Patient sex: F
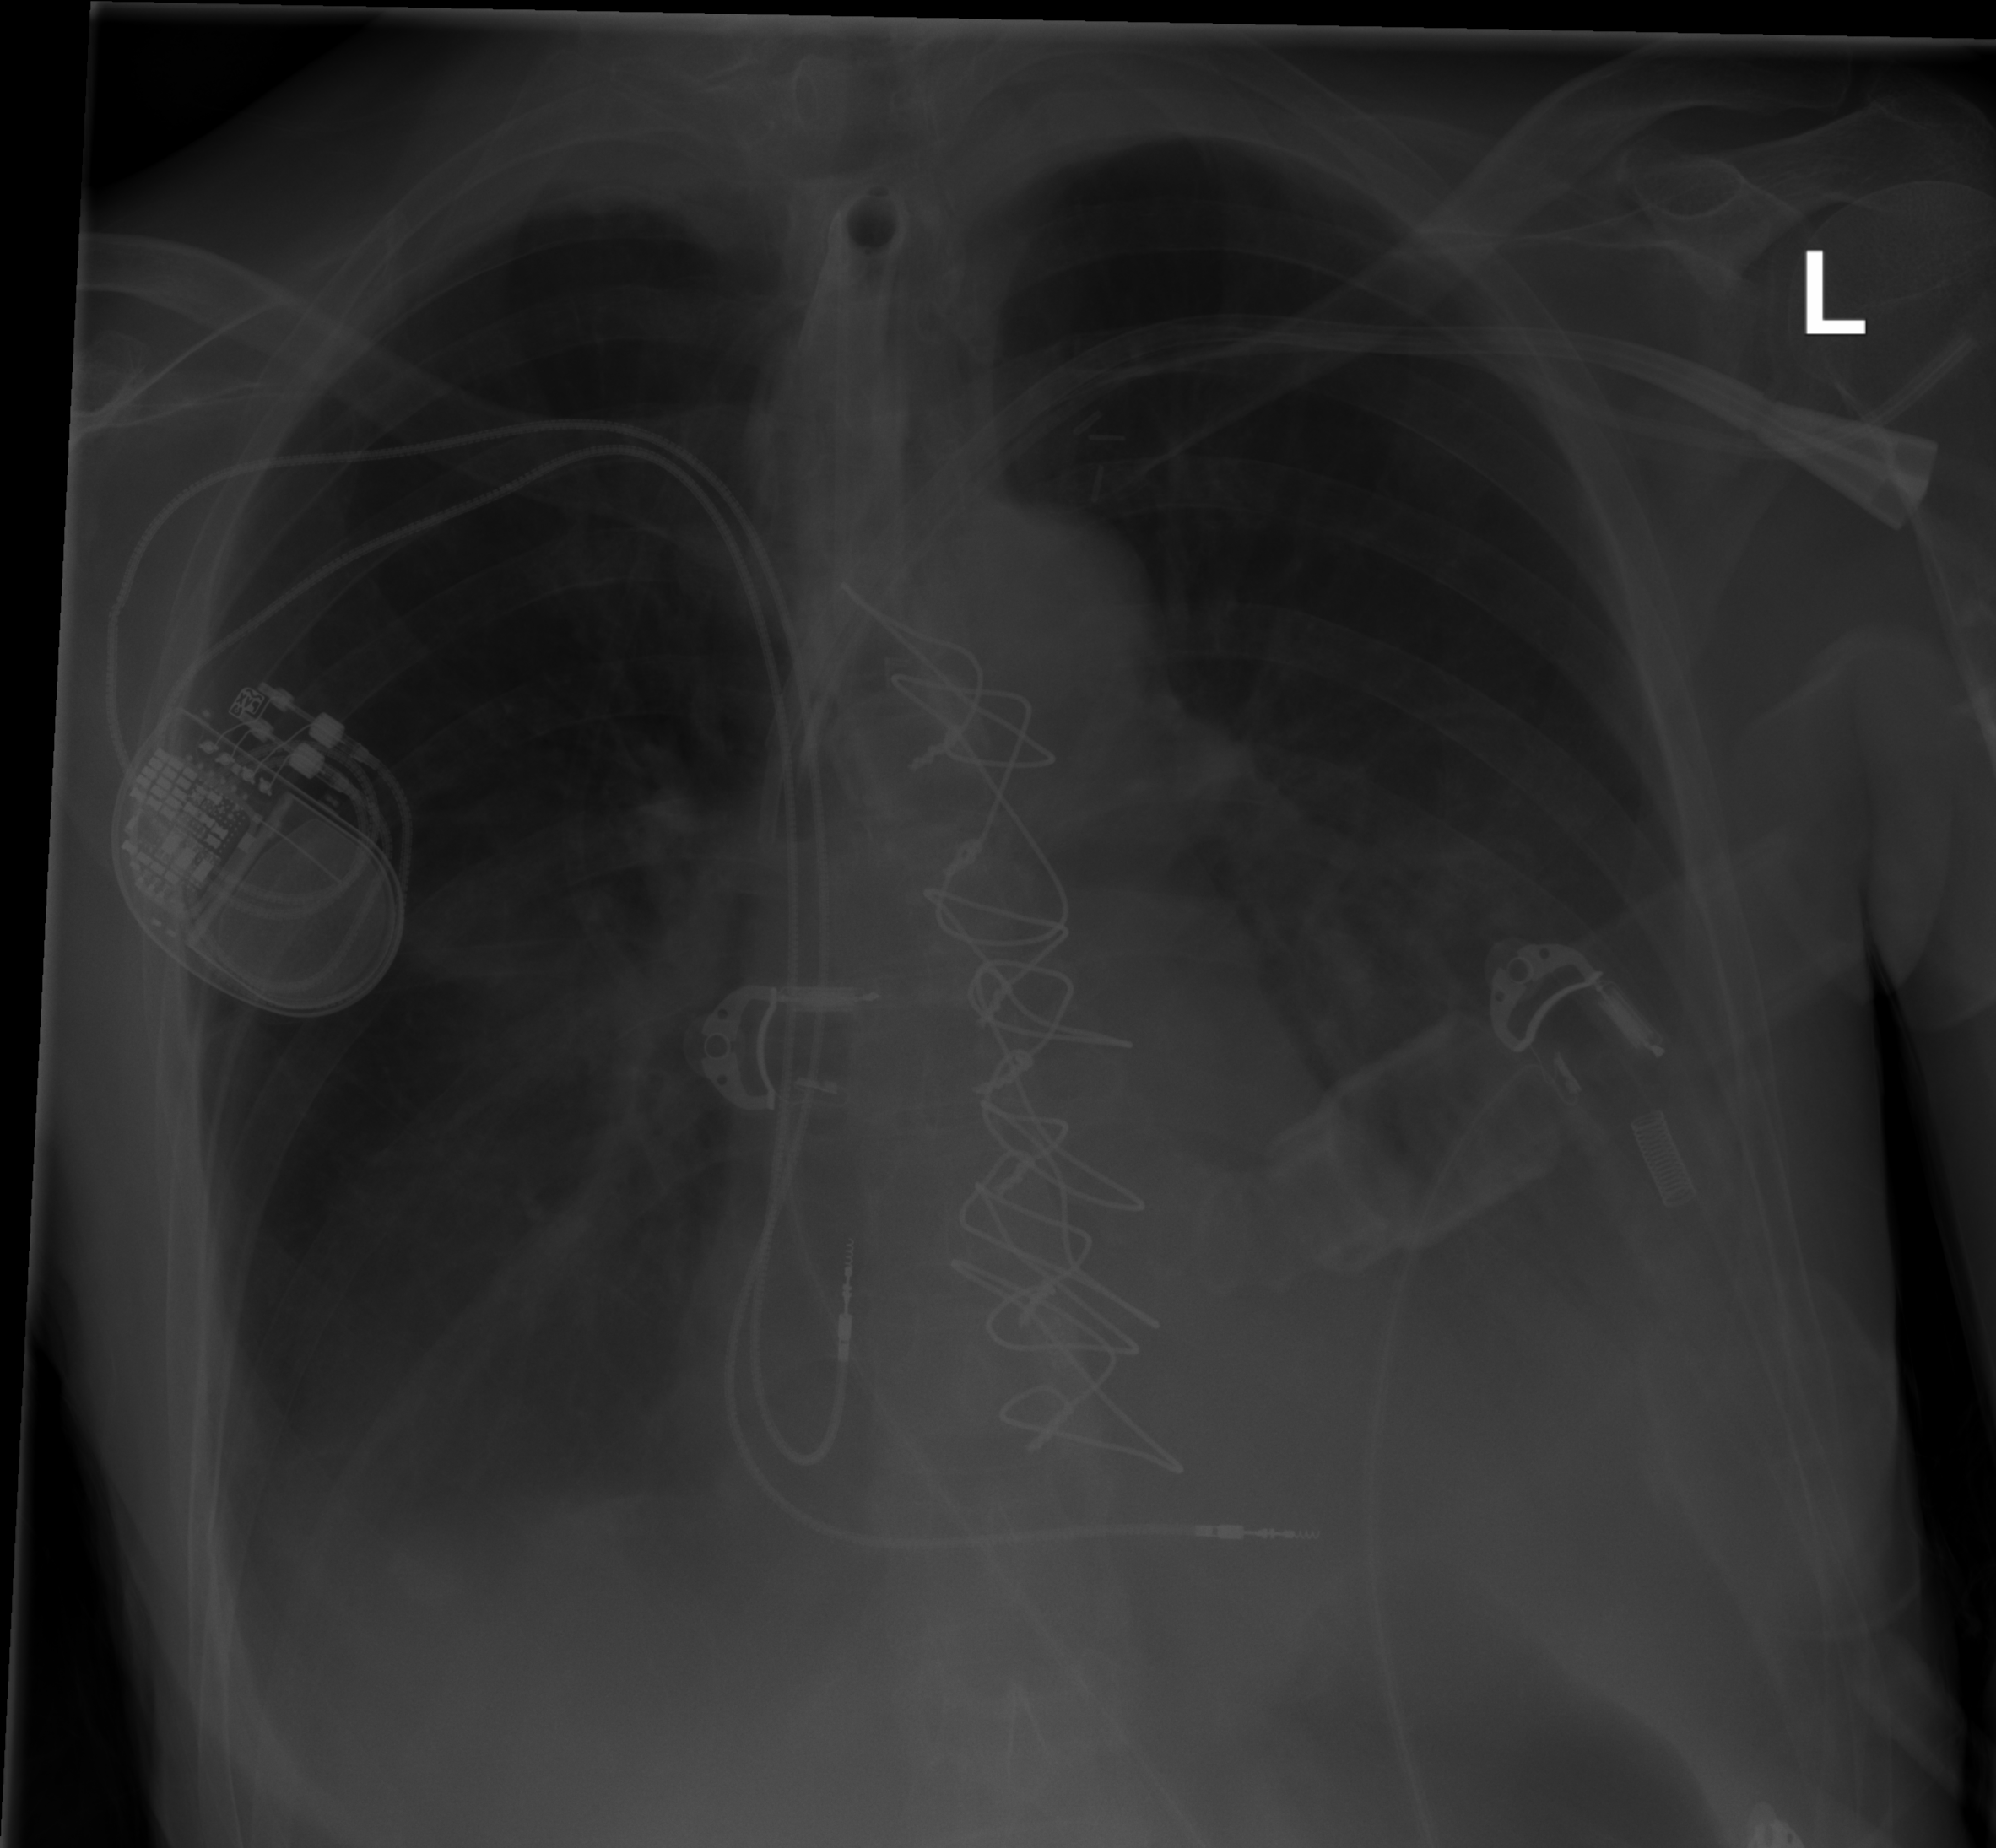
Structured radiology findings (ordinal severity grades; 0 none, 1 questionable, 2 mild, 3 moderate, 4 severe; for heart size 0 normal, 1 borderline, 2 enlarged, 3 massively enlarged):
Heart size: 0
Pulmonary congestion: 0
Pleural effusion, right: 2
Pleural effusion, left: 3
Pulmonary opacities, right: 1
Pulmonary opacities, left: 1
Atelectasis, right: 2
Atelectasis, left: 2